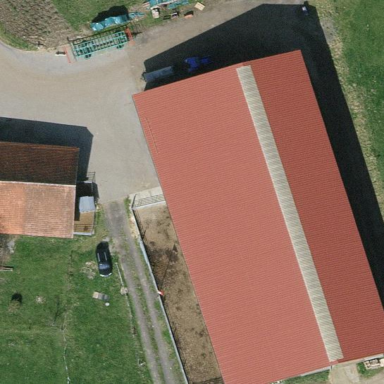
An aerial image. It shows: Farm auxiliary building.